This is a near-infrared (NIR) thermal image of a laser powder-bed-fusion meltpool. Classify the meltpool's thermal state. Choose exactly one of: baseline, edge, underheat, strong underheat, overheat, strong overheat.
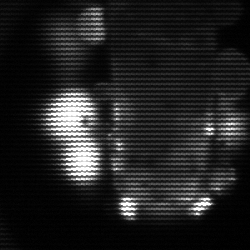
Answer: strong underheat